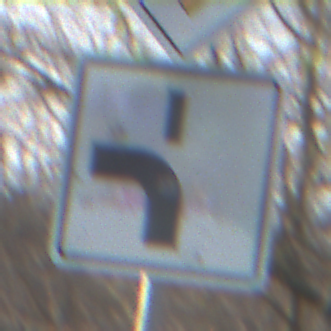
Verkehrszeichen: VerlaufVorfahrtsstrasse5
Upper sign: Vorfahrtsstrasse
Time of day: MorningAfternoon
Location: Outdoor (Nature)
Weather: PartlyCloudy
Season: NotSpecified
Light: Natural